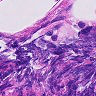
Metastatic tissue present: no